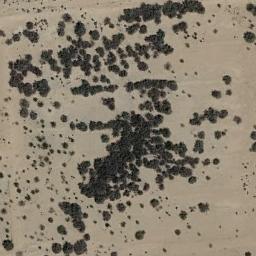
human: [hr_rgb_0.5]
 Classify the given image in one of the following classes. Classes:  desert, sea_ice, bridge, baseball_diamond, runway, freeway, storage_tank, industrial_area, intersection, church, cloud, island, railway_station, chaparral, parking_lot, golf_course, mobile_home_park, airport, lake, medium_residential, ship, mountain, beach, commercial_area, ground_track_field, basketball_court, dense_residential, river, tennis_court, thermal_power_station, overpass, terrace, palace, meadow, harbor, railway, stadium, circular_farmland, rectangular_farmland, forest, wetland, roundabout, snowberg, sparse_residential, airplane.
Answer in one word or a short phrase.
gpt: chaparral